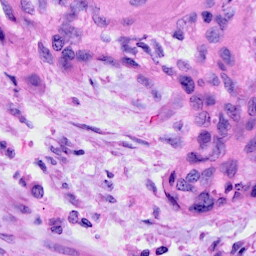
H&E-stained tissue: Cervix